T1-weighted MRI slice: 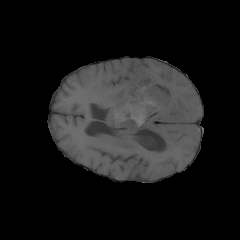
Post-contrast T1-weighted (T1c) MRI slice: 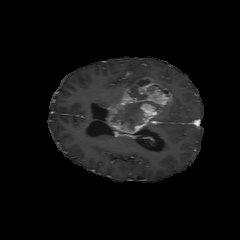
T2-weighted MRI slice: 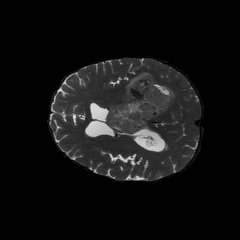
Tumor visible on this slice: yes